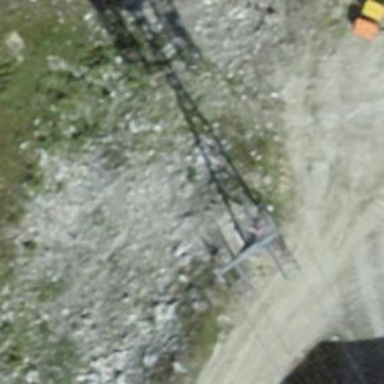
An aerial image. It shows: Pylon for aerialway.